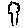
Label: tree